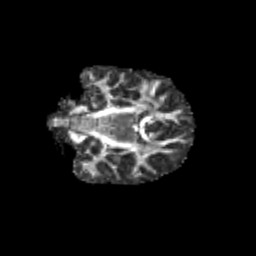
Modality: FA
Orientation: coronal
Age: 11
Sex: female
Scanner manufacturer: siemens
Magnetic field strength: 3 T
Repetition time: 3.8 s
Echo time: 0.07 s